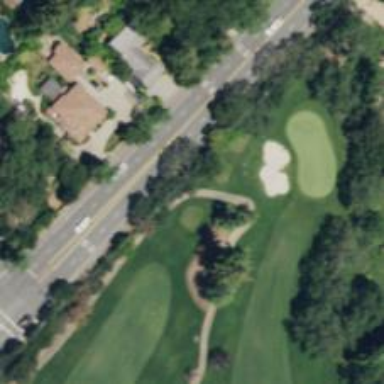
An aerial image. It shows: Path for golf carts.